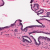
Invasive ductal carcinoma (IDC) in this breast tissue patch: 0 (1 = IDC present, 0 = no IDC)